Question: i have a web view, in my webview i want to inject the following javascript code.Please help me thanks..

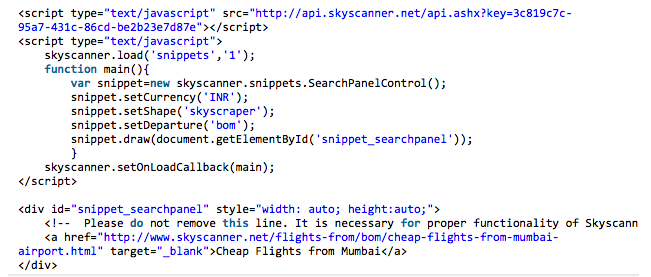
Answer: '''
[webView stringByEvaluatingJavaScriptFromString:@"your script"];
'''
> <URL>:Returns the result of running a script.
- (NSString *)stringByEvaluatingJavaScriptFromString:(NSString *)script Parametersscript'''
The script to run.
'''
Return ValueThe result of running script or nil if it fails. DiscussionJavaScript execution time is limited to 10 seconds for each top-level
entry point. If your script executes for more than 10 seconds, the web
view stops executing the script. This is likely to occur at a random
place in your code, so unintended consequences may result. This limit
is imposed because JavaScript execution may cause the main thread to
block, so when scripts are running, the user is not able to interact
with the webpage.JavaScript allocations are also limited to 10 MB. The web view raises
an exception if you exceed this limit on the total memory allocation
for JavaScript. Availability'''
Available in iOS 2.0 and later.
'''